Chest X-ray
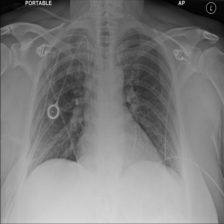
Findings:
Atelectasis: negative
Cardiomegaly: negative
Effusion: negative
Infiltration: negative
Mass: negative
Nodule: negative
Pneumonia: negative
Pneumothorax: negative
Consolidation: negative
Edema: negative
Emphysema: negative
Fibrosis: negative
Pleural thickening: negative
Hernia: negative